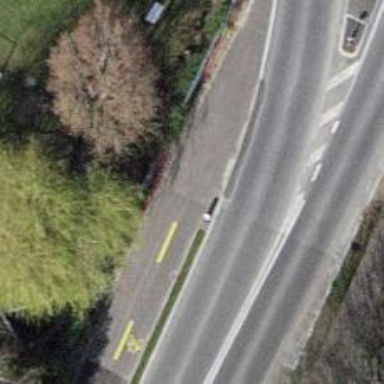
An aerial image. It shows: Asphalt cycleway.